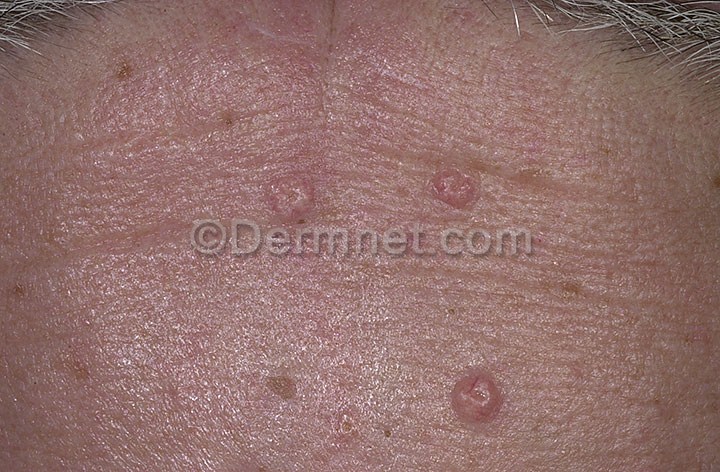
Disease: Seborrheic Keratoses and other Benign Tumors